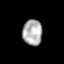
Tissue: skin
Cell type: Epithelial cells
Senescence score: 0.2504
Nuclear area (px): 498
Mean DAPI intensity: 174.245